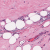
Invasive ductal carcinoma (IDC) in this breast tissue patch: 1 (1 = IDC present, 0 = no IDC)